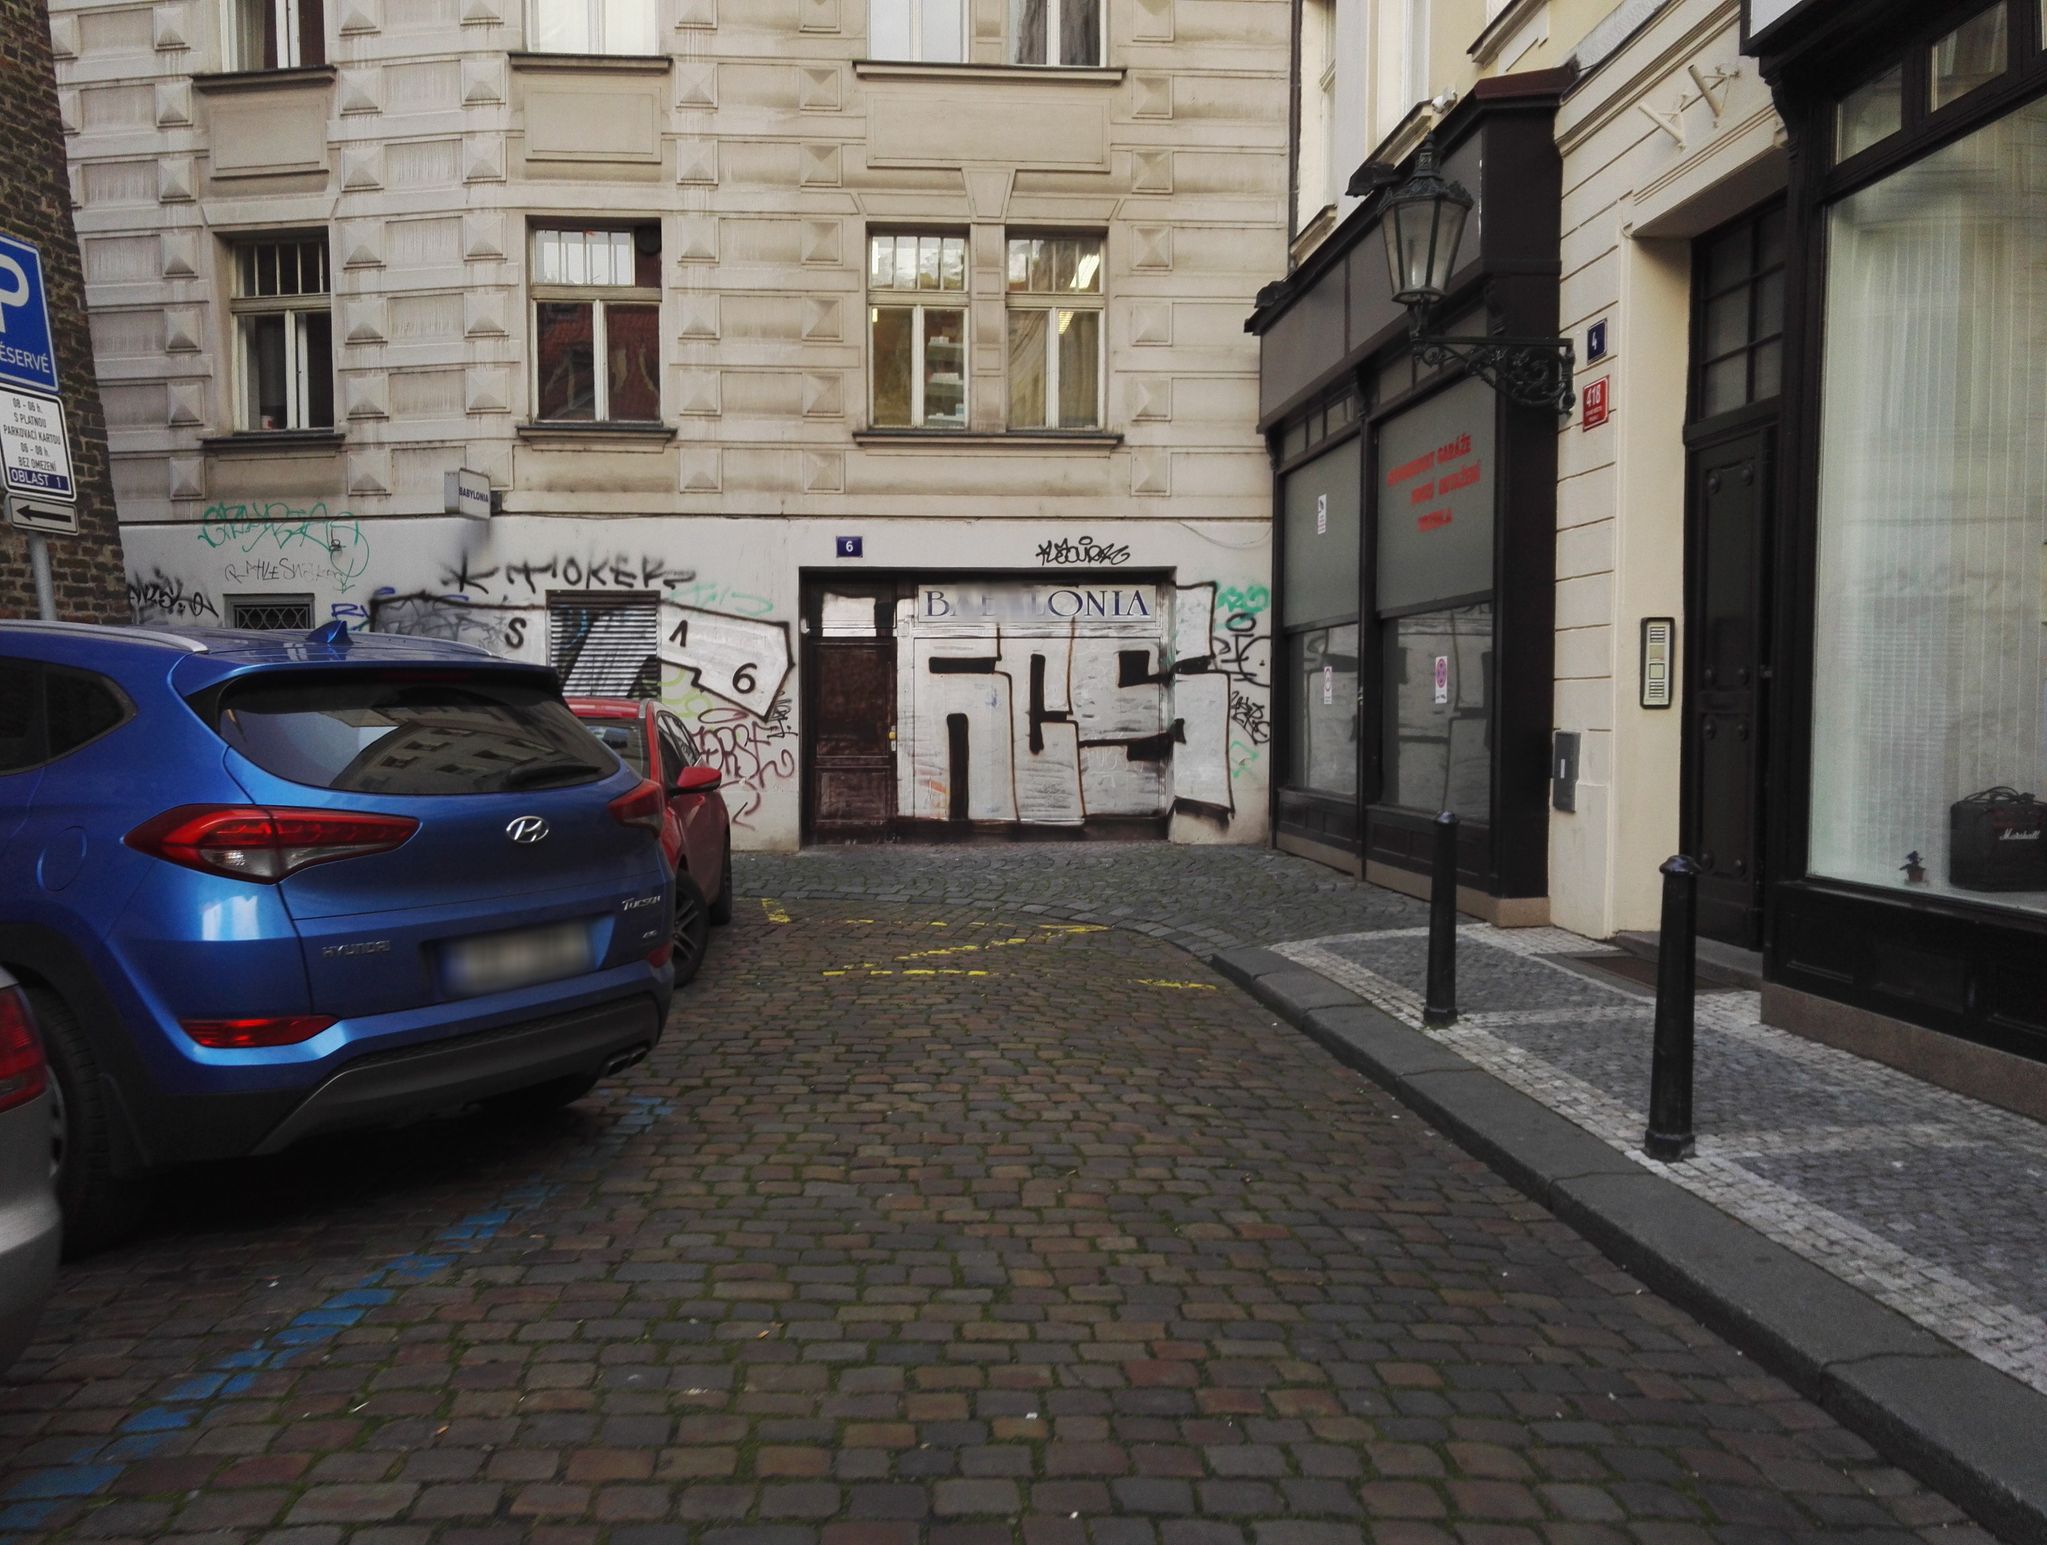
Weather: clear
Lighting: day
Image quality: good
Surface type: walking surface
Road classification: steps, living_street
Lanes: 1
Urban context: urban centre
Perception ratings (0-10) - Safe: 6.04, Lively: 8.62, Beautiful: 0.72, Boring: 3.74, Depressing: 5.04, Wealthy: 8.35